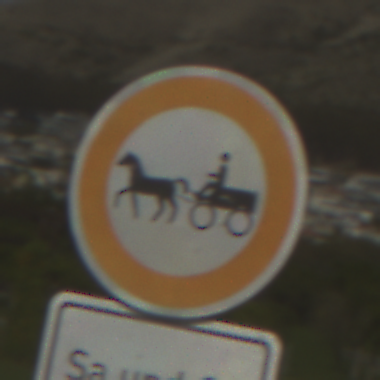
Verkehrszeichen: VerbotGespannfuhrwerke
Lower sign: ZeitangabenMitBeschraenkungAufWochentage8
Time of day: MorningAfternoon
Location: Outdoor (Suburban)
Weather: PartlyCloudy
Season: NotSpecified
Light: Natural